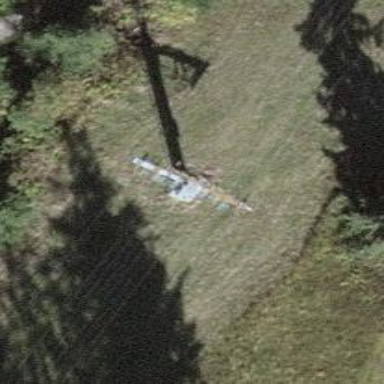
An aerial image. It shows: Pylon for aerialway.